Question: Hello SO I'm relatively new to html and javascript and I currently want to make a page that will fulfill certain operations such as finding the max number of an array of numbers and factorial of a number as shown below.

and here is how I am organizing these sections
'''
<!DOCTYPE html>
<html lang = "en">
<head>
<title>HTML/CSS Responsive Theme</title>
<meta charset = "utf-8">
<link rel = "stylesheet" href = "main.css" type = "text/css">
<meta name = "viewport" content = "width=device-width, initial-scale=1.0">
<script>
function startFactorial(number)
{
function factorial(num)
{
if(num <= 1)
return 1;
return num * factorial(num - 1);
}
document.factorials.factorialsfield.value = factorial(number);
}
function startMaxofFive(str)
{
//can actually find the max of n numbers not limited to 5
function maxoffive(string)
{
var nums = (string.match(/[-]?\d+/g));
var b = nums.map(Number);
return Math.max.apply(Math,b);
}
document.mof.moffield.value = (maxoffive(str));
}
</script>
</head>
<body>
<section id = "first">
<h3>Factorial</h3>
<form name= "factorials">
Enter a number <input type = "number" name = "factorialsfield" value = 0>
<br><br>
<input type = "button" onClick = "startFactorial(factorialsfield.value)" value = "Calculate"/>
</form>
</section>
<br>
<section id = "second">
<h3>Max of Five Numbers</h3>
<form name = "mof">
Enter 5 numbers <input type = "text" name = "moffield" placeholder = " separate each number by commas" size = 26>
<br><br>
<input type = "button" onClick = startMaxofFive(moffield.value) value = "Calculate"/>
</form>
</section>
<br>
<section id = "third">
<h3>Sum and Multiply</h3>
<form name = "operations">
Enter numbers to apply operations <input type = "text" name = "operationsfield"
</form>
</section>
</body>
</html>
'''
What I wanted to ask you all is is there a better way to access those functions in my script without having to create another function just to use them?
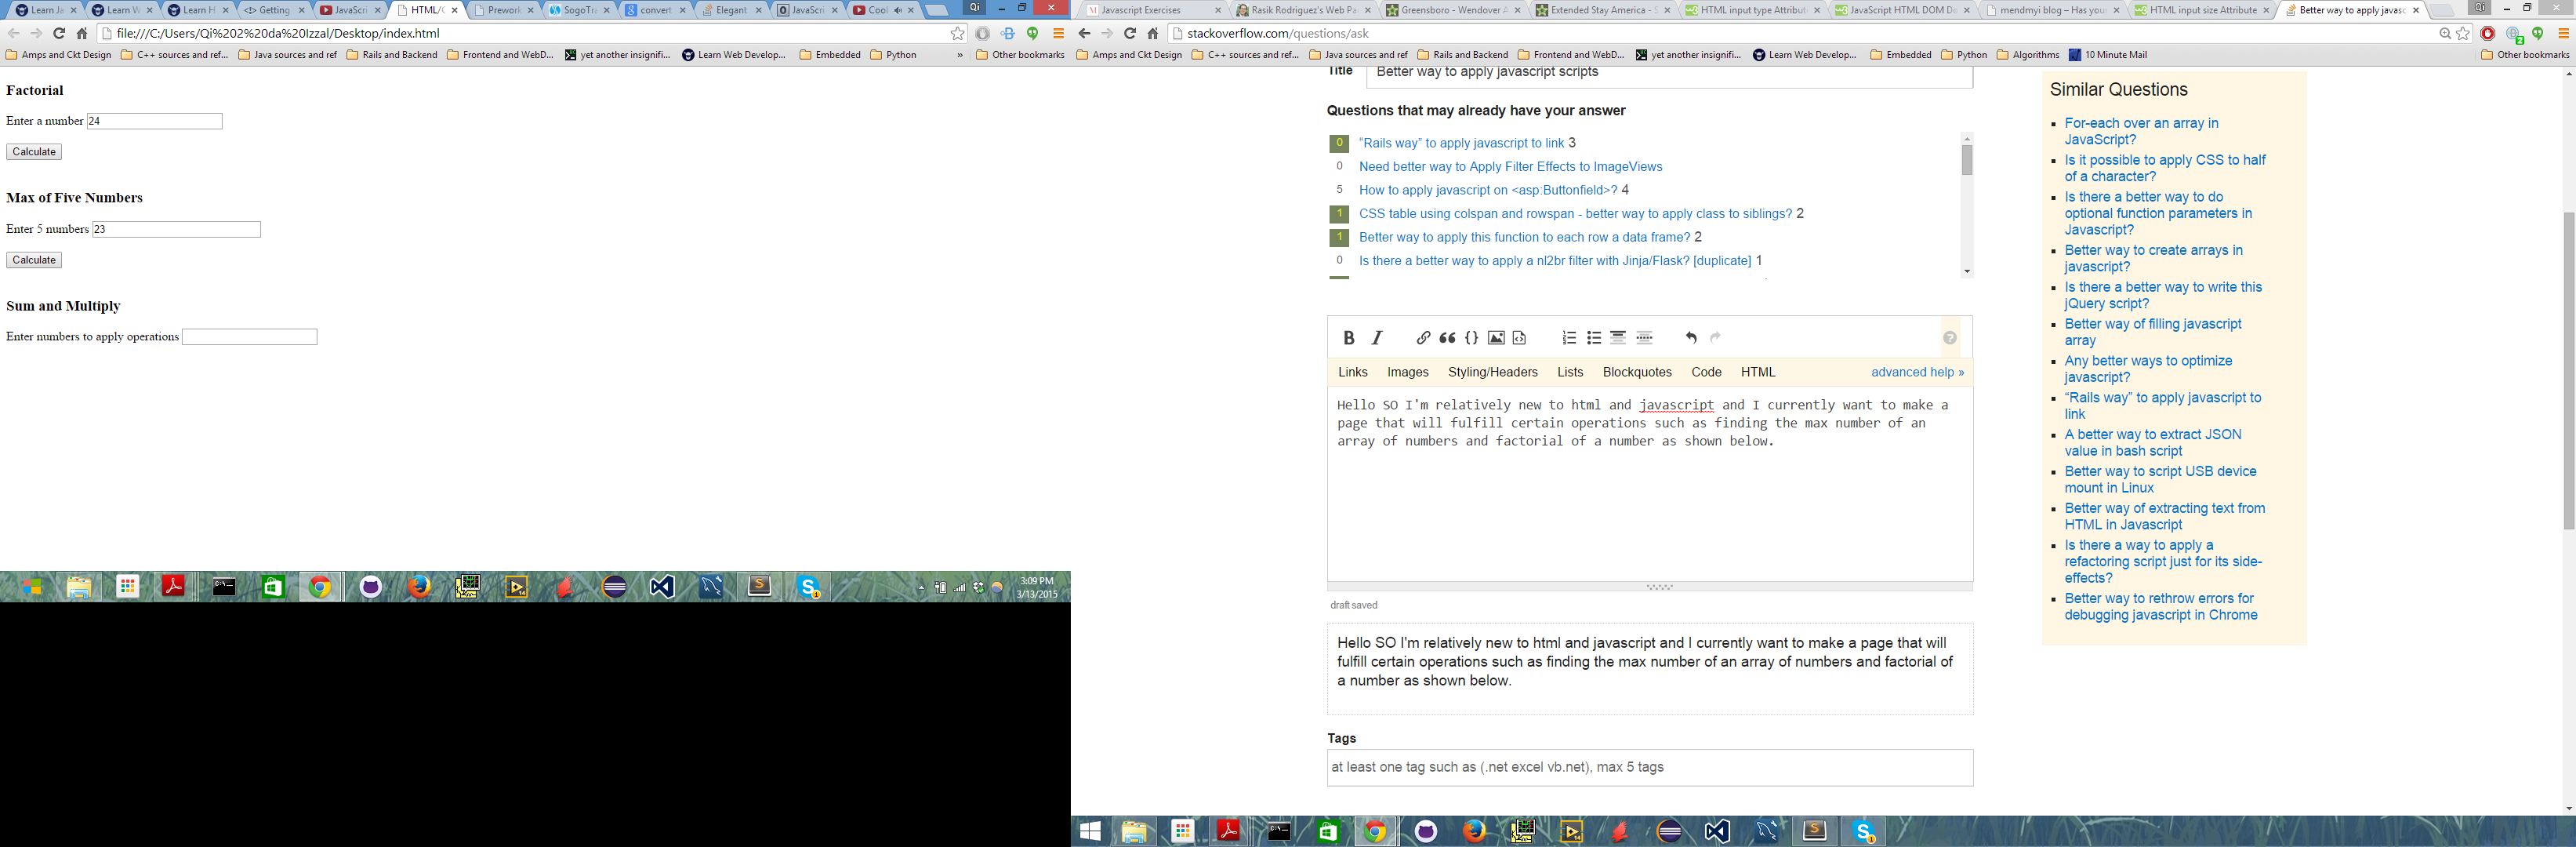
Answer: Here's some suggestions:
1. You can use document.getElementById( id ) to get specific elements where id is the HTML's element id <element id="id_name">.
2. Events allow you to trigger actions based on user input. It works basically the same, but you no longer need to name the functions: element_variable.event = function() { /* ... */ }
3. See if the inner functions are really neccessary; see if you can edit the code where you no longer need that function (document.getElementById will probably be able to let you do that stuff)
Example:
'''
<form id="factorials" name="factorials">
<!-- Skipping input -->
<input type="submit" <!-- ... -> />
</form>
// Javascript file
var fact = document.getElementById( "factorials" );
fact.onsubmit = function() {
/* Your code here */
}
'''